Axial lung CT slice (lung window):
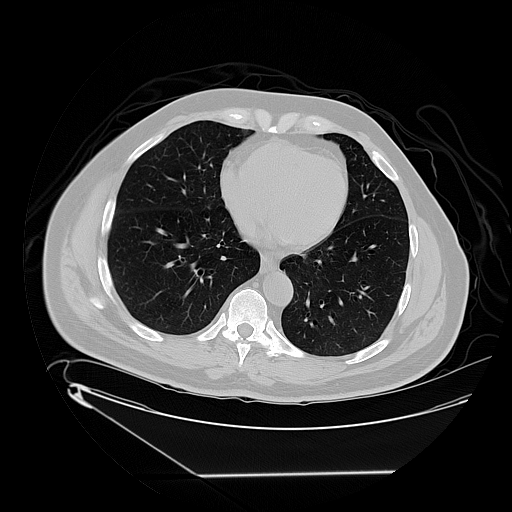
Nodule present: no